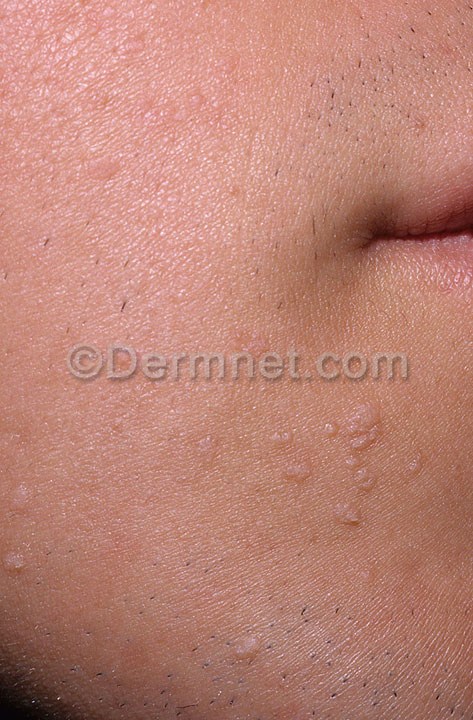
Disease: Warts Molluscum and other Viral Infections